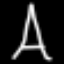
Label: The Eiffel Tower